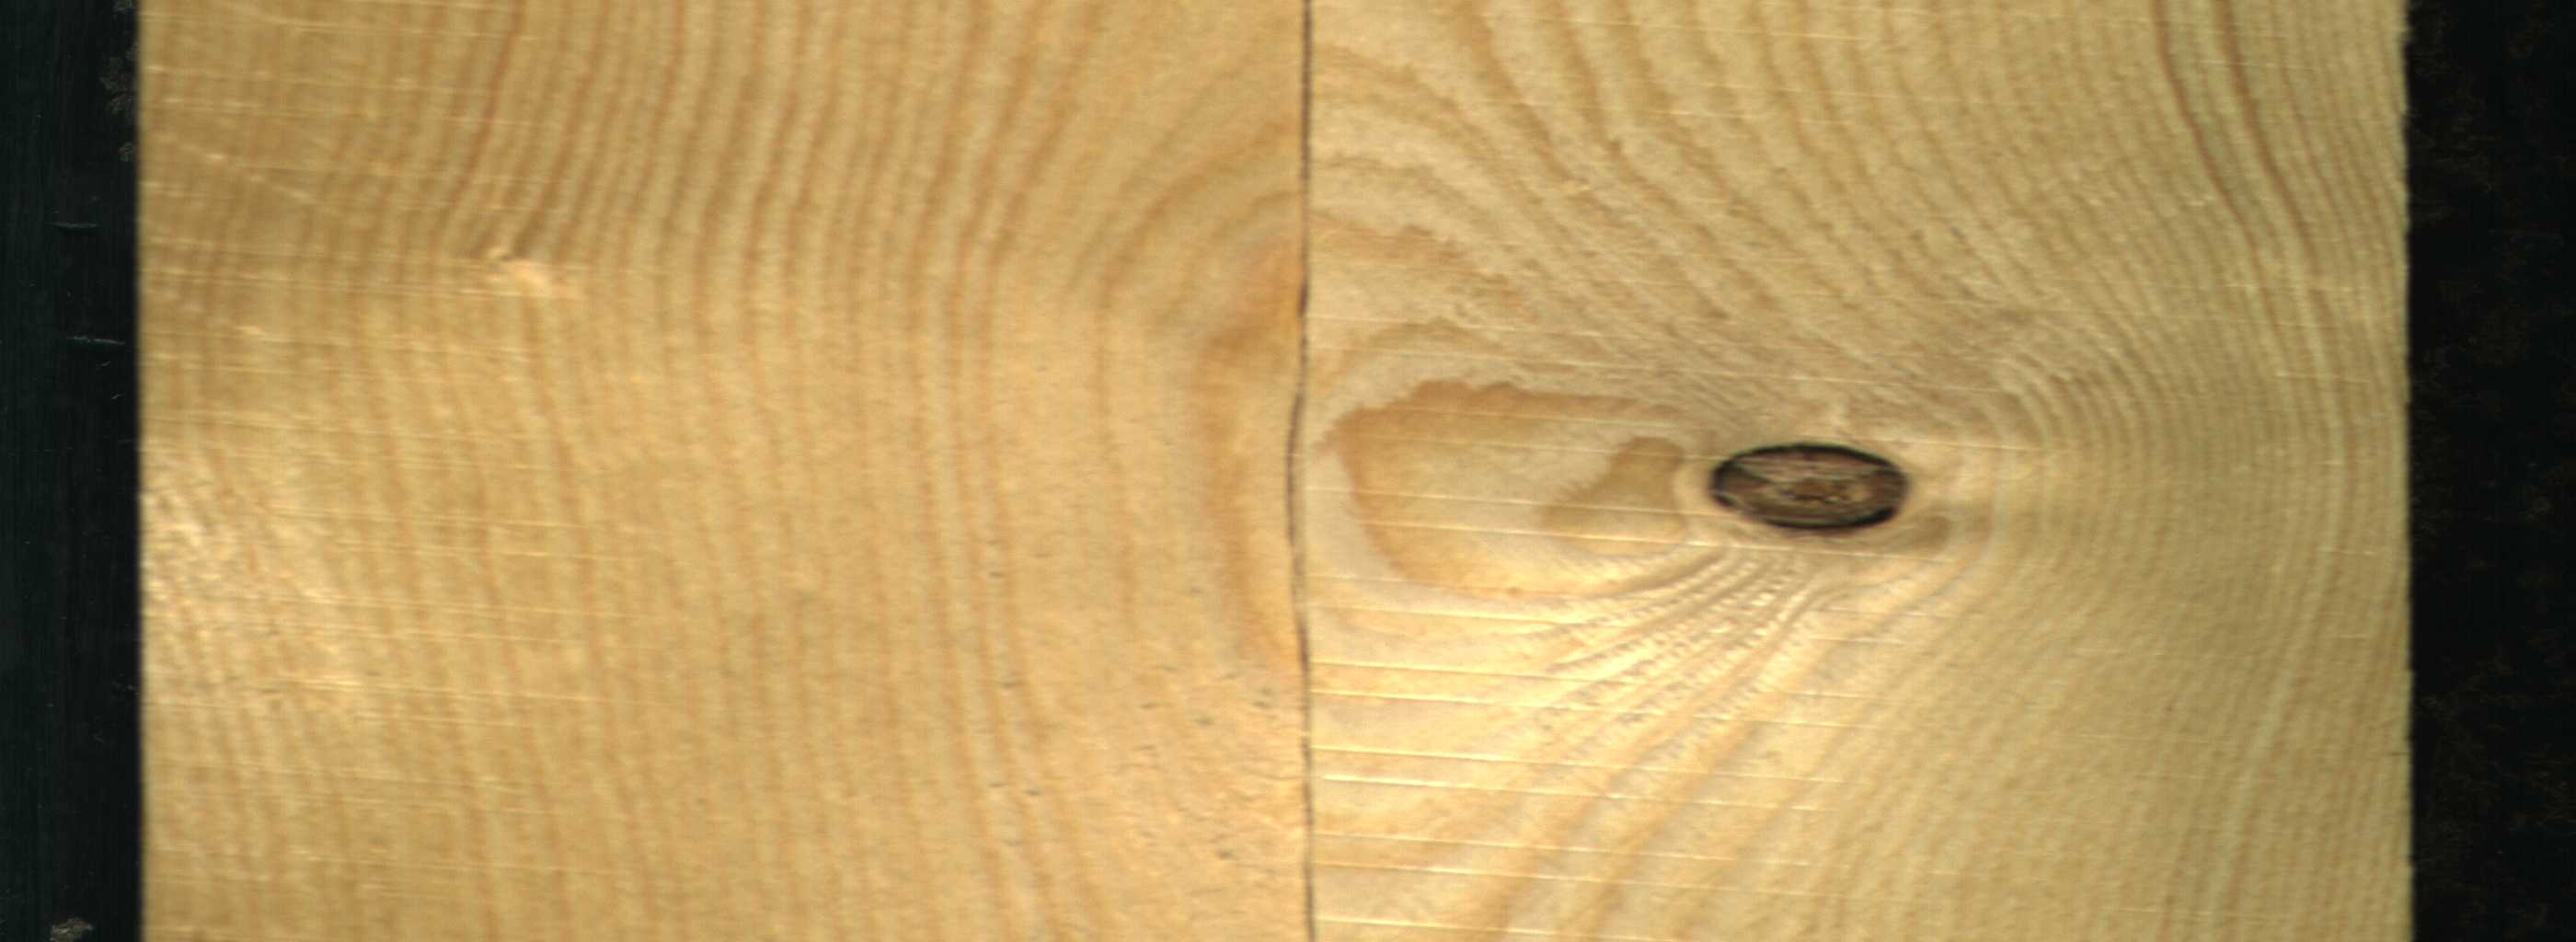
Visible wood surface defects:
Crack
Dead_Knot